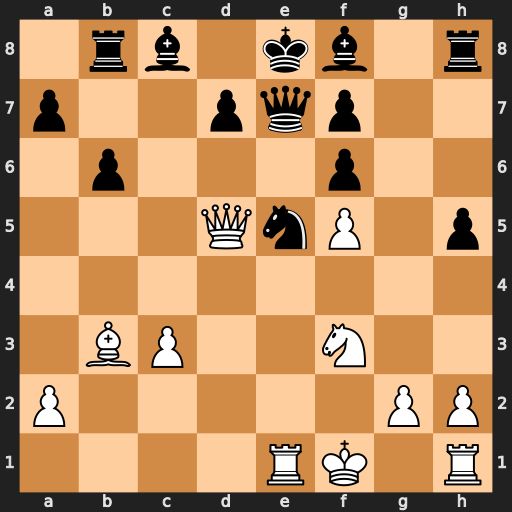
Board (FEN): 1rb1kb1r/p2pqp2/1p3p2/3QnP1p/8/1BP2N2/P5PP/4RK1R
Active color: w
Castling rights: k
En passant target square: -
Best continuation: Nxe5 fxe5 Rxe5